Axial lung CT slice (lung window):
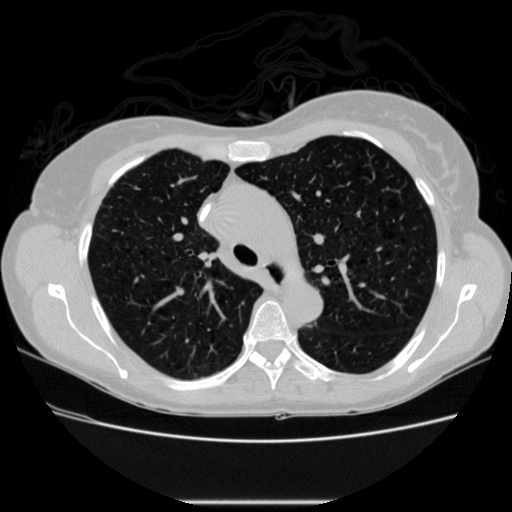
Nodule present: no